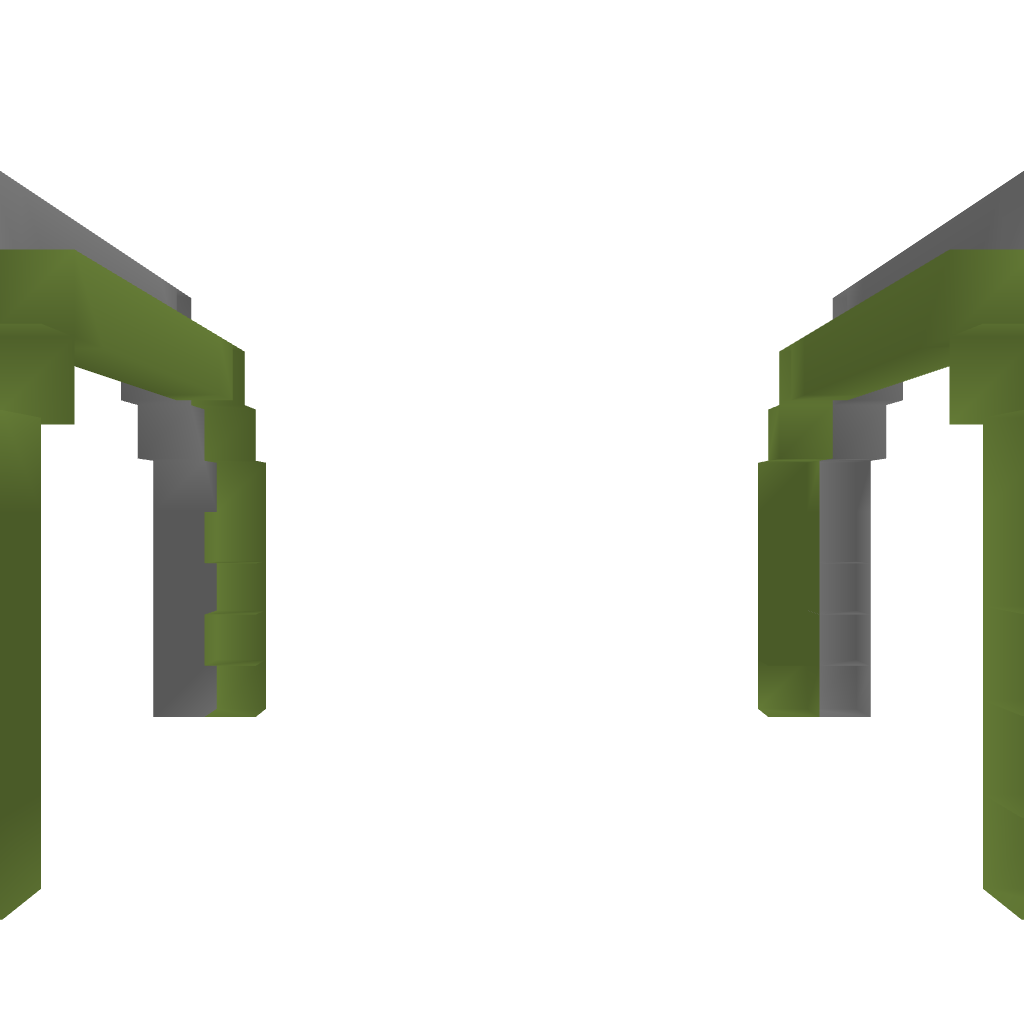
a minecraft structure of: HANGAR bad low quality